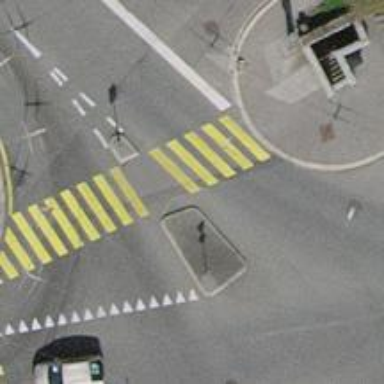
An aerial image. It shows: Marked road crossing with pedestrian island.